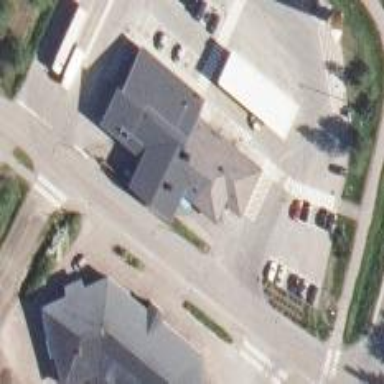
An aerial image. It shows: Retail building serving as fuel station.